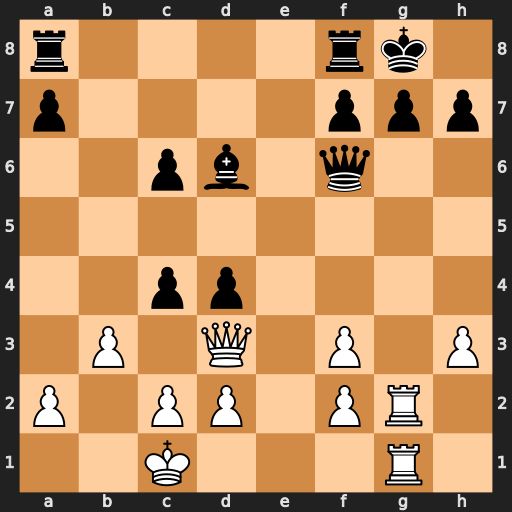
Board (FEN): r4rk1/p4ppp/2pb1q2/8/2pp4/1P1Q1P1P/P1PP1PR1/2K3R1
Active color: w
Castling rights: -
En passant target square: -
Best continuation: Rxg7+ Qxg7 Rxg7+